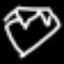
Label: diamond